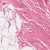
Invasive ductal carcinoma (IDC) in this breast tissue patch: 0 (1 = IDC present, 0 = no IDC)